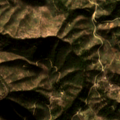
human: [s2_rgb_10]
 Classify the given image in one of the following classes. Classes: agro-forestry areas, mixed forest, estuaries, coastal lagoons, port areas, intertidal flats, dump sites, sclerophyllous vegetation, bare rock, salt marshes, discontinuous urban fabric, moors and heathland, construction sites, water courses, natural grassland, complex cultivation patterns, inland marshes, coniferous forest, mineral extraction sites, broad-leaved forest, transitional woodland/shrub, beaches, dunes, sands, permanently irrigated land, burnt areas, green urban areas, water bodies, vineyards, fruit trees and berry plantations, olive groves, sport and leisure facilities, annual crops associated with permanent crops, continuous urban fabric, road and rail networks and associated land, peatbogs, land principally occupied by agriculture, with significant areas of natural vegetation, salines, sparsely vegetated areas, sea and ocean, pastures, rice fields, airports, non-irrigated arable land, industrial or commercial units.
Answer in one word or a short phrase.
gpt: land principally occupied by agriculture, with significant areas of natural vegetation, broad-leaved forest, sclerophyllous vegetation